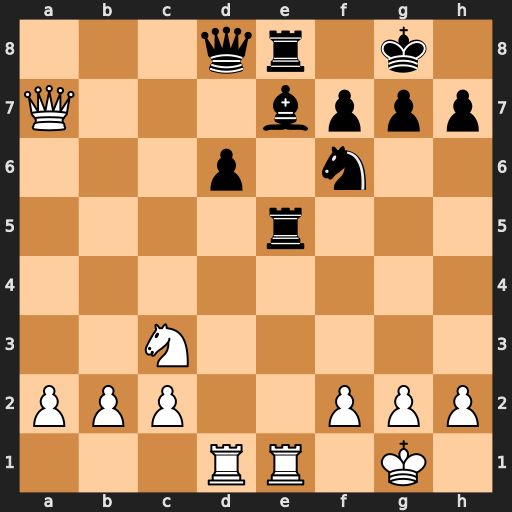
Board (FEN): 3qr1k1/Q3bppp/3p1n2/4r3/8/2N5/PPP2PPP/3RR1K1
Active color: w
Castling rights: -
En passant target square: -
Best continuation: Rxe5 dxe5 Rxd8